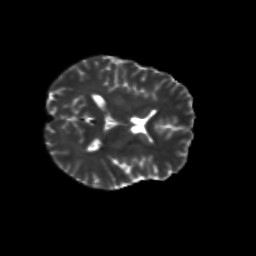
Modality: T2w
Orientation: axial
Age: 33
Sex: male
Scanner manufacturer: siemens
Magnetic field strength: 3 T
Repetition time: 8.6 s
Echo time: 0.095 s